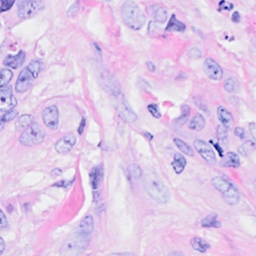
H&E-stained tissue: Breast